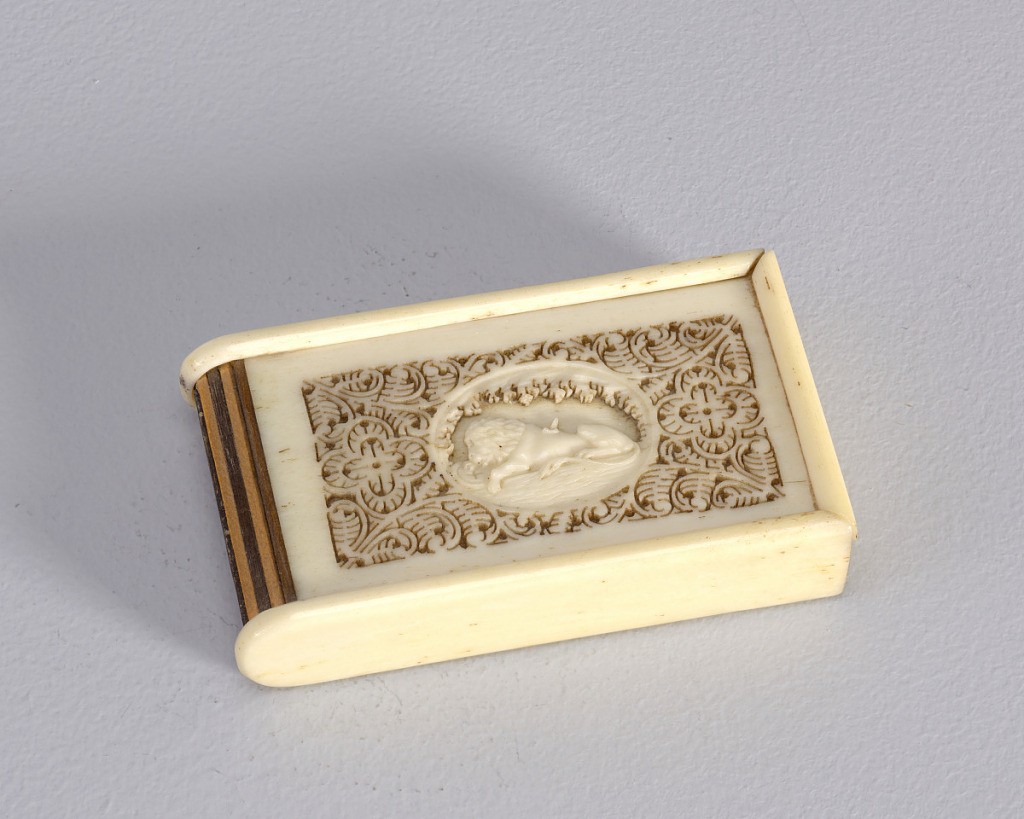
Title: With Lion on Tambour-Style Opening
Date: late 19th century
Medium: Ivory, wood, canvas, brass
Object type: Matchsafe
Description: Rectangular, with left side curved to accomodate tambour-style opening, comprised of light and dark strips of wood adhered to canvas, which wrap around to underside of box. Cover features sliding ivory panel with central reserve of carved, reclining lion holding a shield with symbol of crusifix. Lion appears to have a stake in his back. Central reserve surrounded by intricately carved and pierced foliage. Interior lined in brass. Underside of sliding ivory panel scored with cross hatch marks for striker.